Question: This can be plotted very easily.
'''
xvals <- c(5.5, 15.5, 25.5, 35.5, 45.5, 55.5, 65.5, 75.5, 85.5, 95.5)
yvals <- c(81, 63, 45, 27, 9, -9, -27, -45, -63, -81)
xn <- rep(1000, 10)
plot(xvals, yvals)
'''
Both xvals and xn share the same yvals so I want to plot in one graph:
'''
yaxis:
xaxis lower:xvals
xaxis upper:xn
'''

I simply want to add 'xn' to the same plot as an xaxis (the upper) axis(3).
Any idea on this!
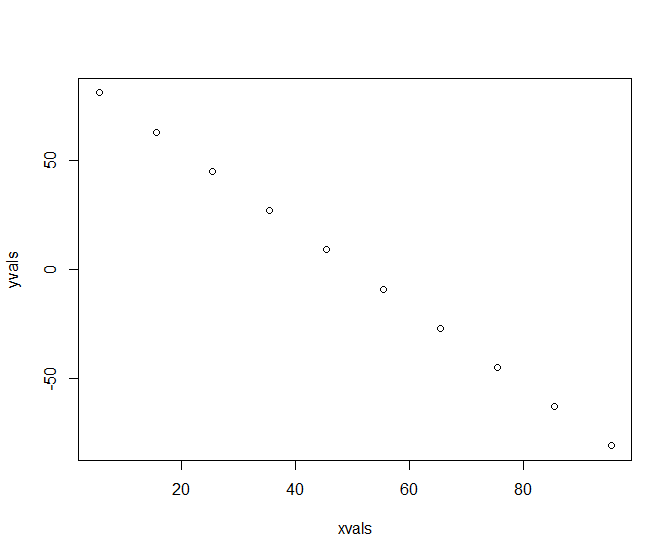
Answer: Leave your code as it is up to 'plot(xvals, yvals)'. Then add the following:
'''
#plot the first plot
plot(xvals, yvals)
#start new overlaid plot
par(new=TRUE)
#plot xn but remove the xaxis and the x label for now
plot(xn, yvals, xaxt='n', xlab='')
#add those at the top of the graph (3)
axis(3, xn)
#bonus. add this line to add a secondary xlabel on top
mtext(side = 3, line = 2, "xn")
'''
Result: